Interaction volume radius: 5 \u00c5
Interaction volume height: 20 \u00c5
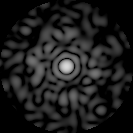
Disorder parameter: 0.8649